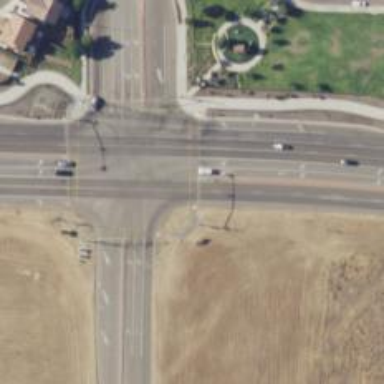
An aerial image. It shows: Crossing road.